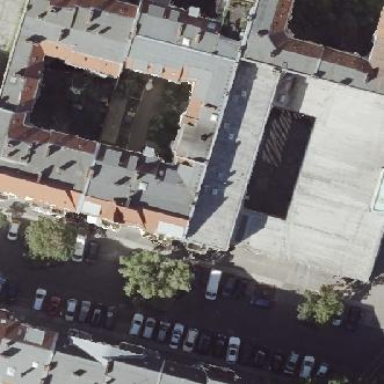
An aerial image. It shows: Apartment building with double saltbox roof shape.